Question: I am using Jquery mobile.
I have a footer div.
In that div I am wanting to display 2 image buttons.
The buttons appear but the images do not.
This is my mark-up:
'''
<div class="footer-wrapper">
<div data-role='footer' data-theme='a' data-position='fixed'>
<div data-role='navbar' id='kms'>
<table style="width: 100%">
<tr>
<td style="text-align: center">
<asp:ImageButton ID="btnEnterPIN" runat="server" Height="42px" Width="42px" ImageUrl="~/Images/Cute-Ball-Go-icon.png"
OnClientClick="return false;" ClientIDMode="Static" />
</td>
<td style="text-align: center">
<asp:ImageButton ID="btnEscape2" runat="server" Height="42px" Width="42px" ImageUrl="~/Images/back_2.png"
OnClientClick="return false;" ClientIDMode="Static" />
</td>
</tr>
</table>
</div>
</div>
</div>
'''
And this is what it looks like:

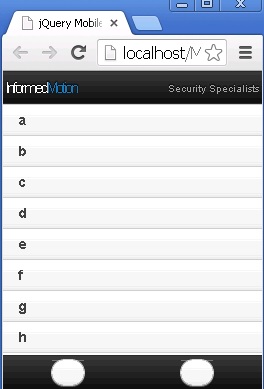
Answer: By using html img instead of asp img it works